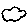
Label: cloud